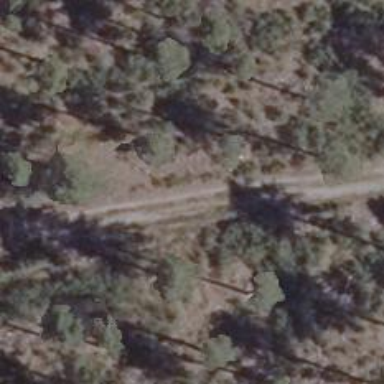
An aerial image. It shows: Track with grade5 tracktype.